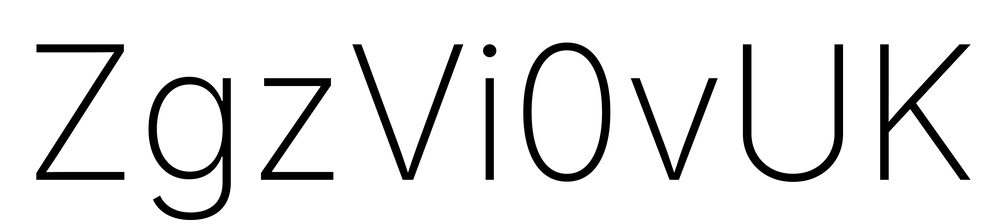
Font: Inter_ExtraLight